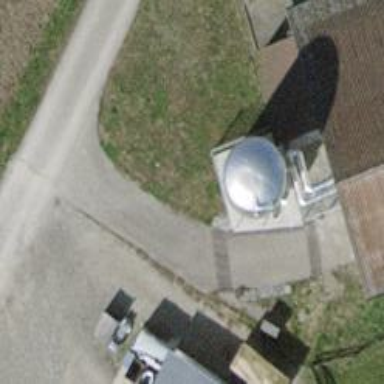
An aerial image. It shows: Silo.